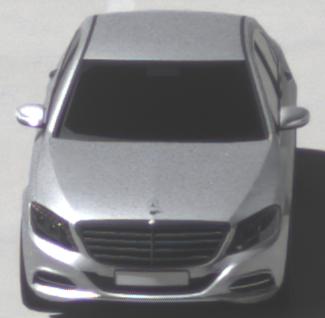
Make: Mercedes-Benz
Model: S 400 HYBRID
Detailed model: S-Class (222) Limousine
Model produced from: 2013/05
Model produced until: 2015/04
Doors: 4
Color: white
Road condition: dry road
Daytime: midday
Contrast: medium contrast